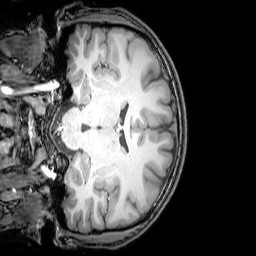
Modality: T1w
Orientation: coronal
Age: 26
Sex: male
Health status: healthy
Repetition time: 0.081 s
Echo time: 0.037 s